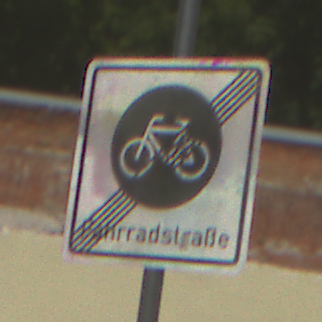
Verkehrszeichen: EndeFahrradstrasse
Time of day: Midday
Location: Outdoor (Suburban)
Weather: PartlyCloudy
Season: NotSpecified
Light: Natural